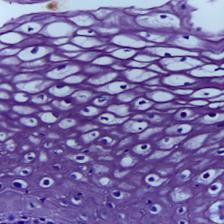
Diagnosis: Normal